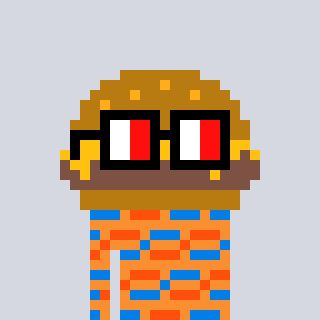
a pixel art character with square glasses with black frames and red eyes, a burger-shaped head and a orange-colored body on a cool background